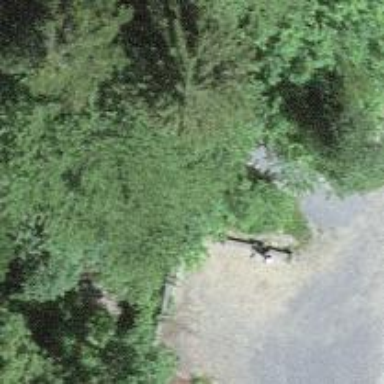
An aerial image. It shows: Bench.